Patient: sex F, age 34
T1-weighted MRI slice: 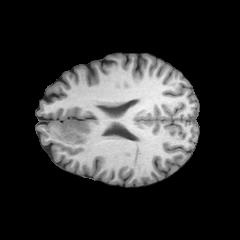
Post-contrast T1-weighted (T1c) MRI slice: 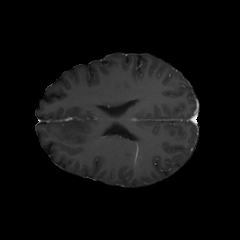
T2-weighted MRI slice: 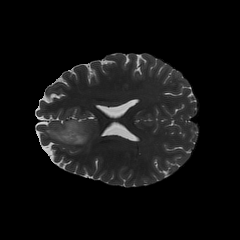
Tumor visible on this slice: yes
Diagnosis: Astrocytoma, IDH-mutant
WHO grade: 2